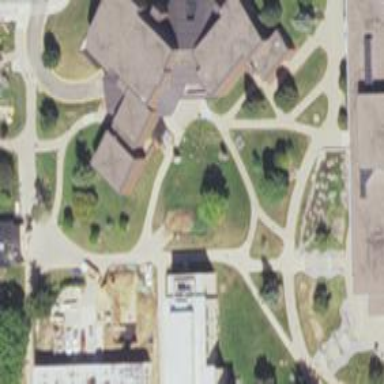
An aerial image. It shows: University building.